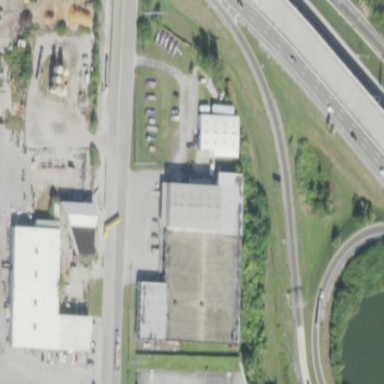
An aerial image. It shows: Industrial building.